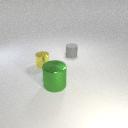
small yellow metal cylinder to the left of large green metal cylinder